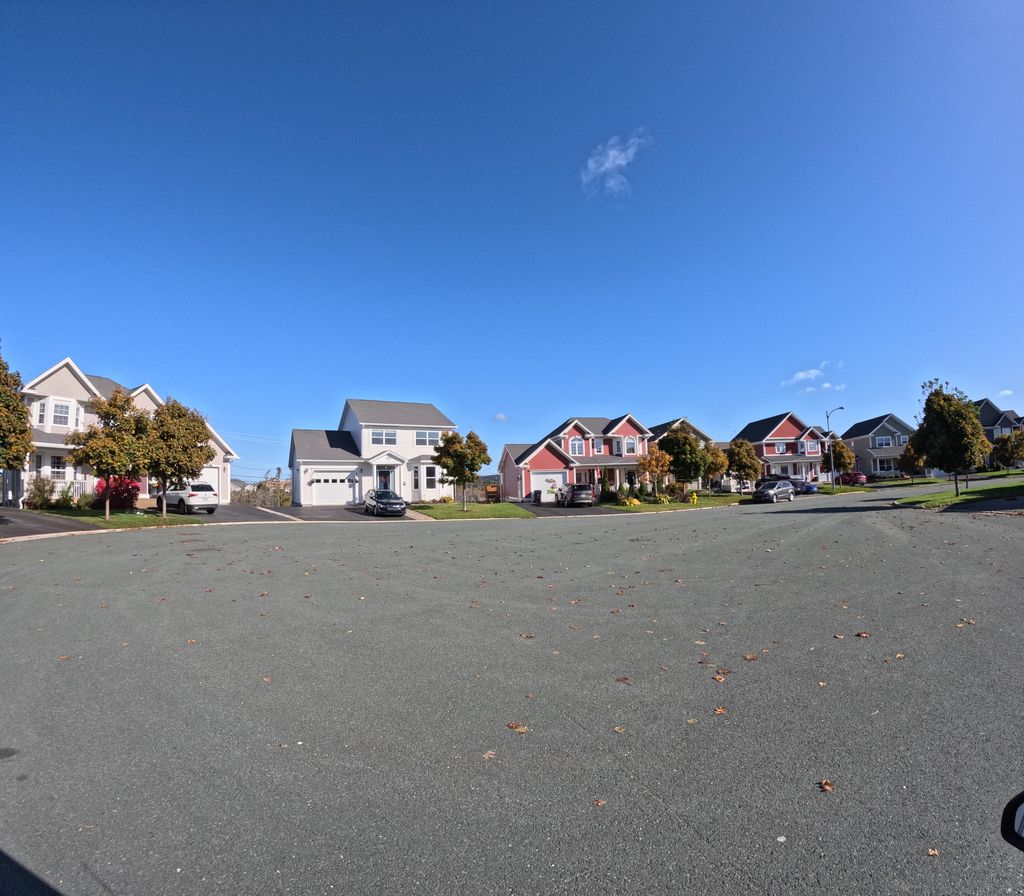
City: st_johns